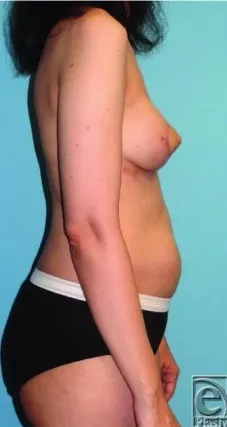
Lateral. Views after bilateral mastectomies and immediate reconstruction with transverse upper gracilis flaps.
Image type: radiology (x_ray)